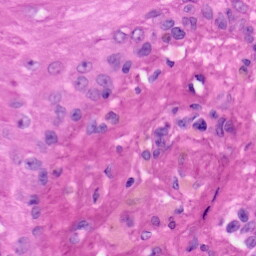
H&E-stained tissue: Skin